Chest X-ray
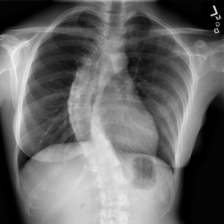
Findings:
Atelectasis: negative
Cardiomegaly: negative
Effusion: negative
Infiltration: negative
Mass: negative
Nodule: negative
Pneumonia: negative
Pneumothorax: negative
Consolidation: negative
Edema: negative
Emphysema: negative
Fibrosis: negative
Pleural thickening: negative
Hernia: negative